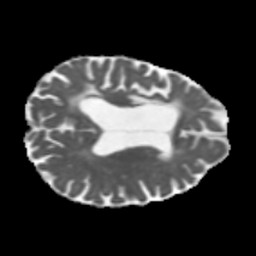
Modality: MD
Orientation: axial
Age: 63
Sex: female
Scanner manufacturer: siemens
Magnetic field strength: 3 T
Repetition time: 5.47 s
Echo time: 0.0854 s